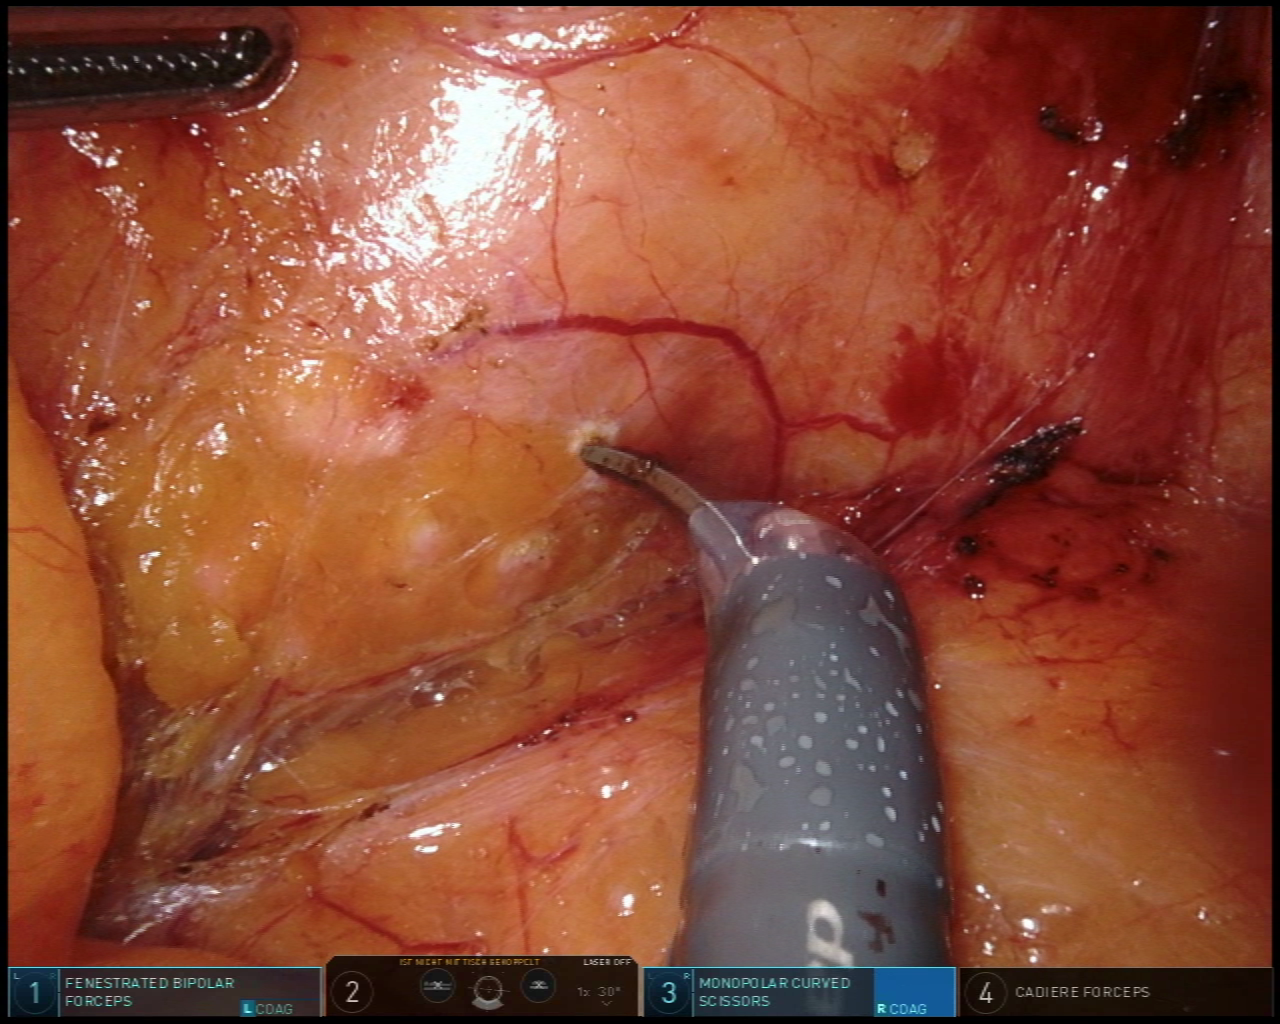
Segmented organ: pancreas
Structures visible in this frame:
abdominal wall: no
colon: no
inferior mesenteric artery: no
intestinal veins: no
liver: no
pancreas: yes
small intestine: no
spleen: no
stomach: no
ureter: no
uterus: no
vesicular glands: no